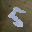
Label: 5